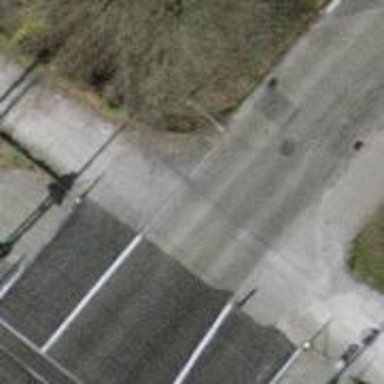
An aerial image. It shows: Uncontrolled road crossing.